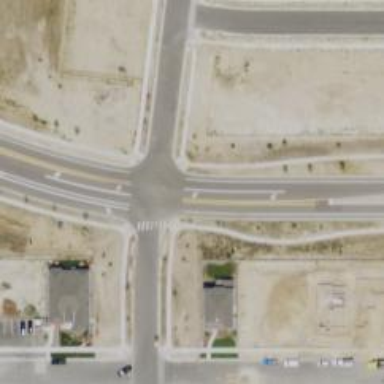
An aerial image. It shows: Marked road crossing.